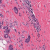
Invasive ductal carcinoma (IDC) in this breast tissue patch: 1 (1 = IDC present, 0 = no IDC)